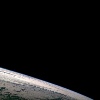
Label: space